Field crop: tomato
Growth stage: 1
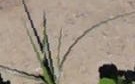
Species: cyperus